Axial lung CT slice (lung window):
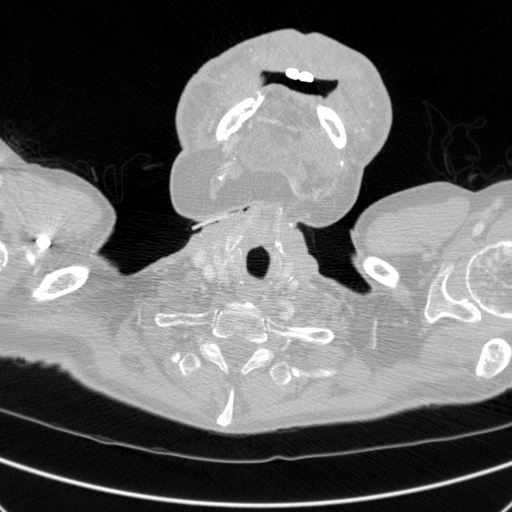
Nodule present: no